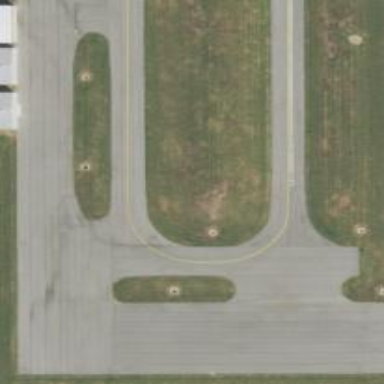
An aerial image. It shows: Apron at the airport.